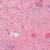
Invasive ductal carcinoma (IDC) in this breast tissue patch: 0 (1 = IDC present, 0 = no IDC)